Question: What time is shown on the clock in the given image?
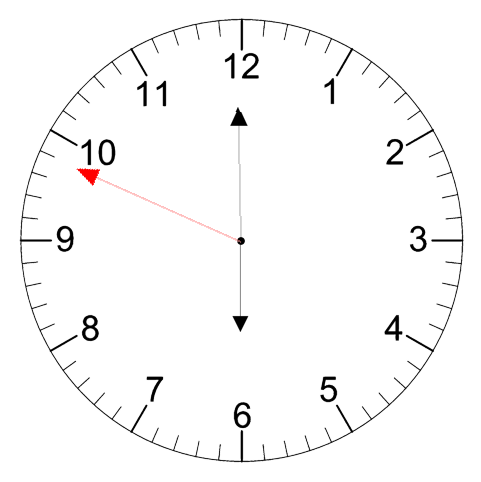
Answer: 05:59:49